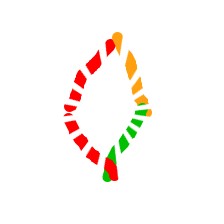
Shape: rhombus